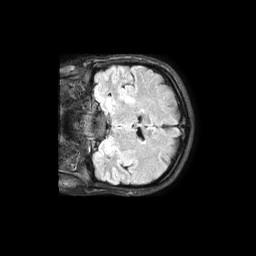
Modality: FLAIR
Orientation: coronal
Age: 37
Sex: female
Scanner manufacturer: philips
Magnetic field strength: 1.5 T
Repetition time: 6 s
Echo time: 0.1004 s